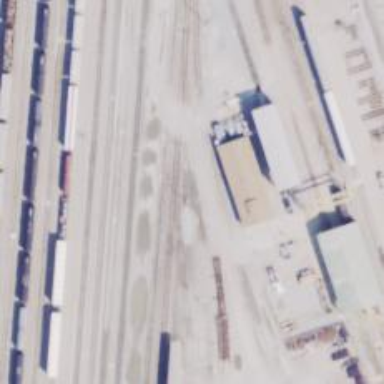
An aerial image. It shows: Railway spur service.